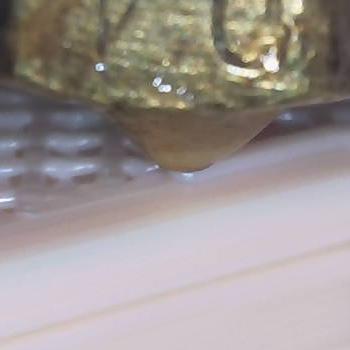
Flow rate: 158%